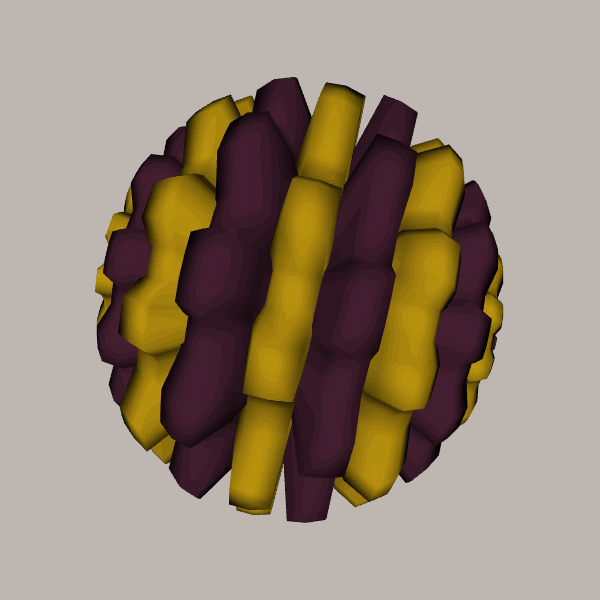
Background: light